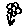
Label: flower